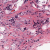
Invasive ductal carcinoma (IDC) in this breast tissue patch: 1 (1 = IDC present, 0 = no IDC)